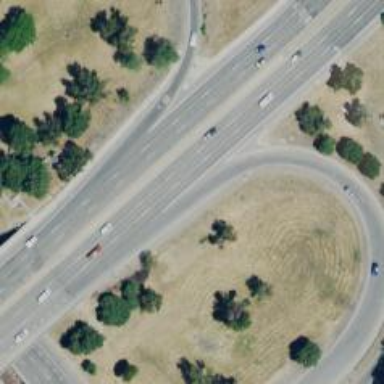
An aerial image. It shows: Trunk highway with expressway features.